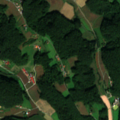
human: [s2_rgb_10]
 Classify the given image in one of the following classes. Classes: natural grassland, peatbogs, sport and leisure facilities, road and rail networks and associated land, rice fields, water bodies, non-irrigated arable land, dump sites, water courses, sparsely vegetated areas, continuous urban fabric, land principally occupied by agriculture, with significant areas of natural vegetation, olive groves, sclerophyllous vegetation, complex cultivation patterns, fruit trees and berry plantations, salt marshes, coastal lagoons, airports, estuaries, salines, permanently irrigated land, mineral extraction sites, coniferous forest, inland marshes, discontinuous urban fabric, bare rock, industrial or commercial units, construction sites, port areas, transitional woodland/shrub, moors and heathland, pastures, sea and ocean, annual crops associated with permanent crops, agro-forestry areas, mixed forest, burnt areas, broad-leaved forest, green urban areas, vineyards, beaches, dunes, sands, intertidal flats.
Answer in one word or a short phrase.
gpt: non-irrigated arable land, complex cultivation patterns, broad-leaved forest